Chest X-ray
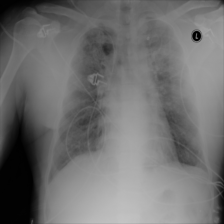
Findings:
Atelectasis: negative
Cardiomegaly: negative
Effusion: negative
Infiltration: negative
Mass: negative
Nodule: negative
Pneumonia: negative
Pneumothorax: negative
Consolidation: positive
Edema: negative
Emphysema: negative
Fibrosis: negative
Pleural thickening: negative
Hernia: negative